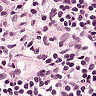
Metastatic tissue present: no